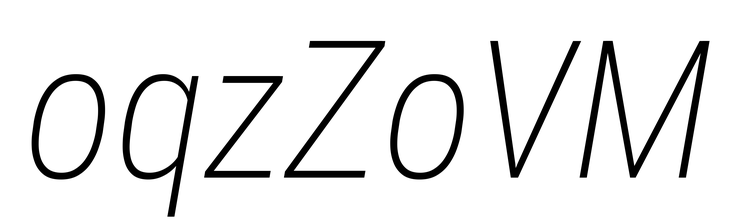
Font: Roboto-Italic_Condensed_ExtraLight_Italic